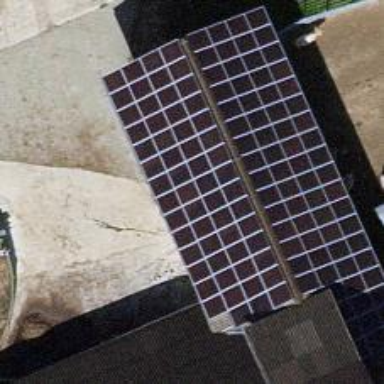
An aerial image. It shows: Solar power generator.